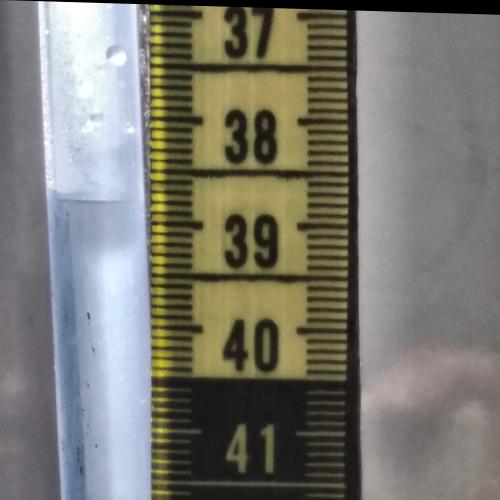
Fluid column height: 38.8 cm